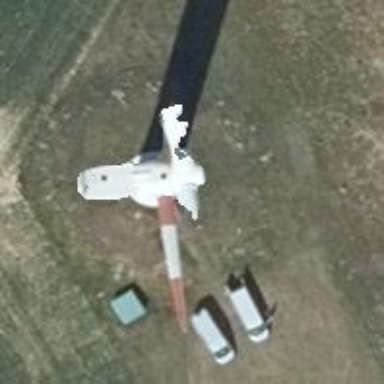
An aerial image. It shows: Wind power generator.